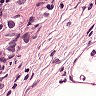
Metastatic tissue present: yes